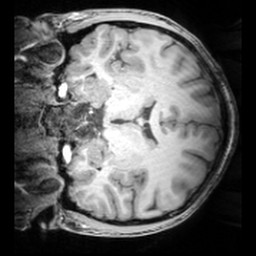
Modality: T1w
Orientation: coronal
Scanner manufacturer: siemens
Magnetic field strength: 3 T
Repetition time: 1.81 s
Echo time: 0.00345 s